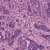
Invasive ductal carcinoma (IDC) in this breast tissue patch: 1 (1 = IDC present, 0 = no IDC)